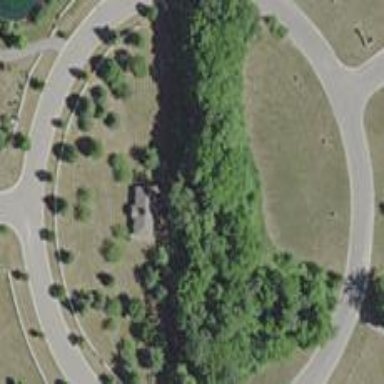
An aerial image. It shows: Circular junction on residential road.